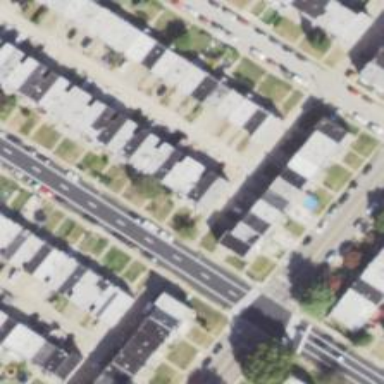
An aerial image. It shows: Alleyway designated as service road.